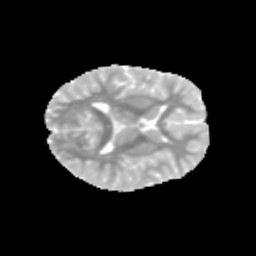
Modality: MD
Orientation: axial
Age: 11
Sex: female
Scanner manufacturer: siemens
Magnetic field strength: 3 T
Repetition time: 3.8 s
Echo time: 0.07 s